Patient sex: M
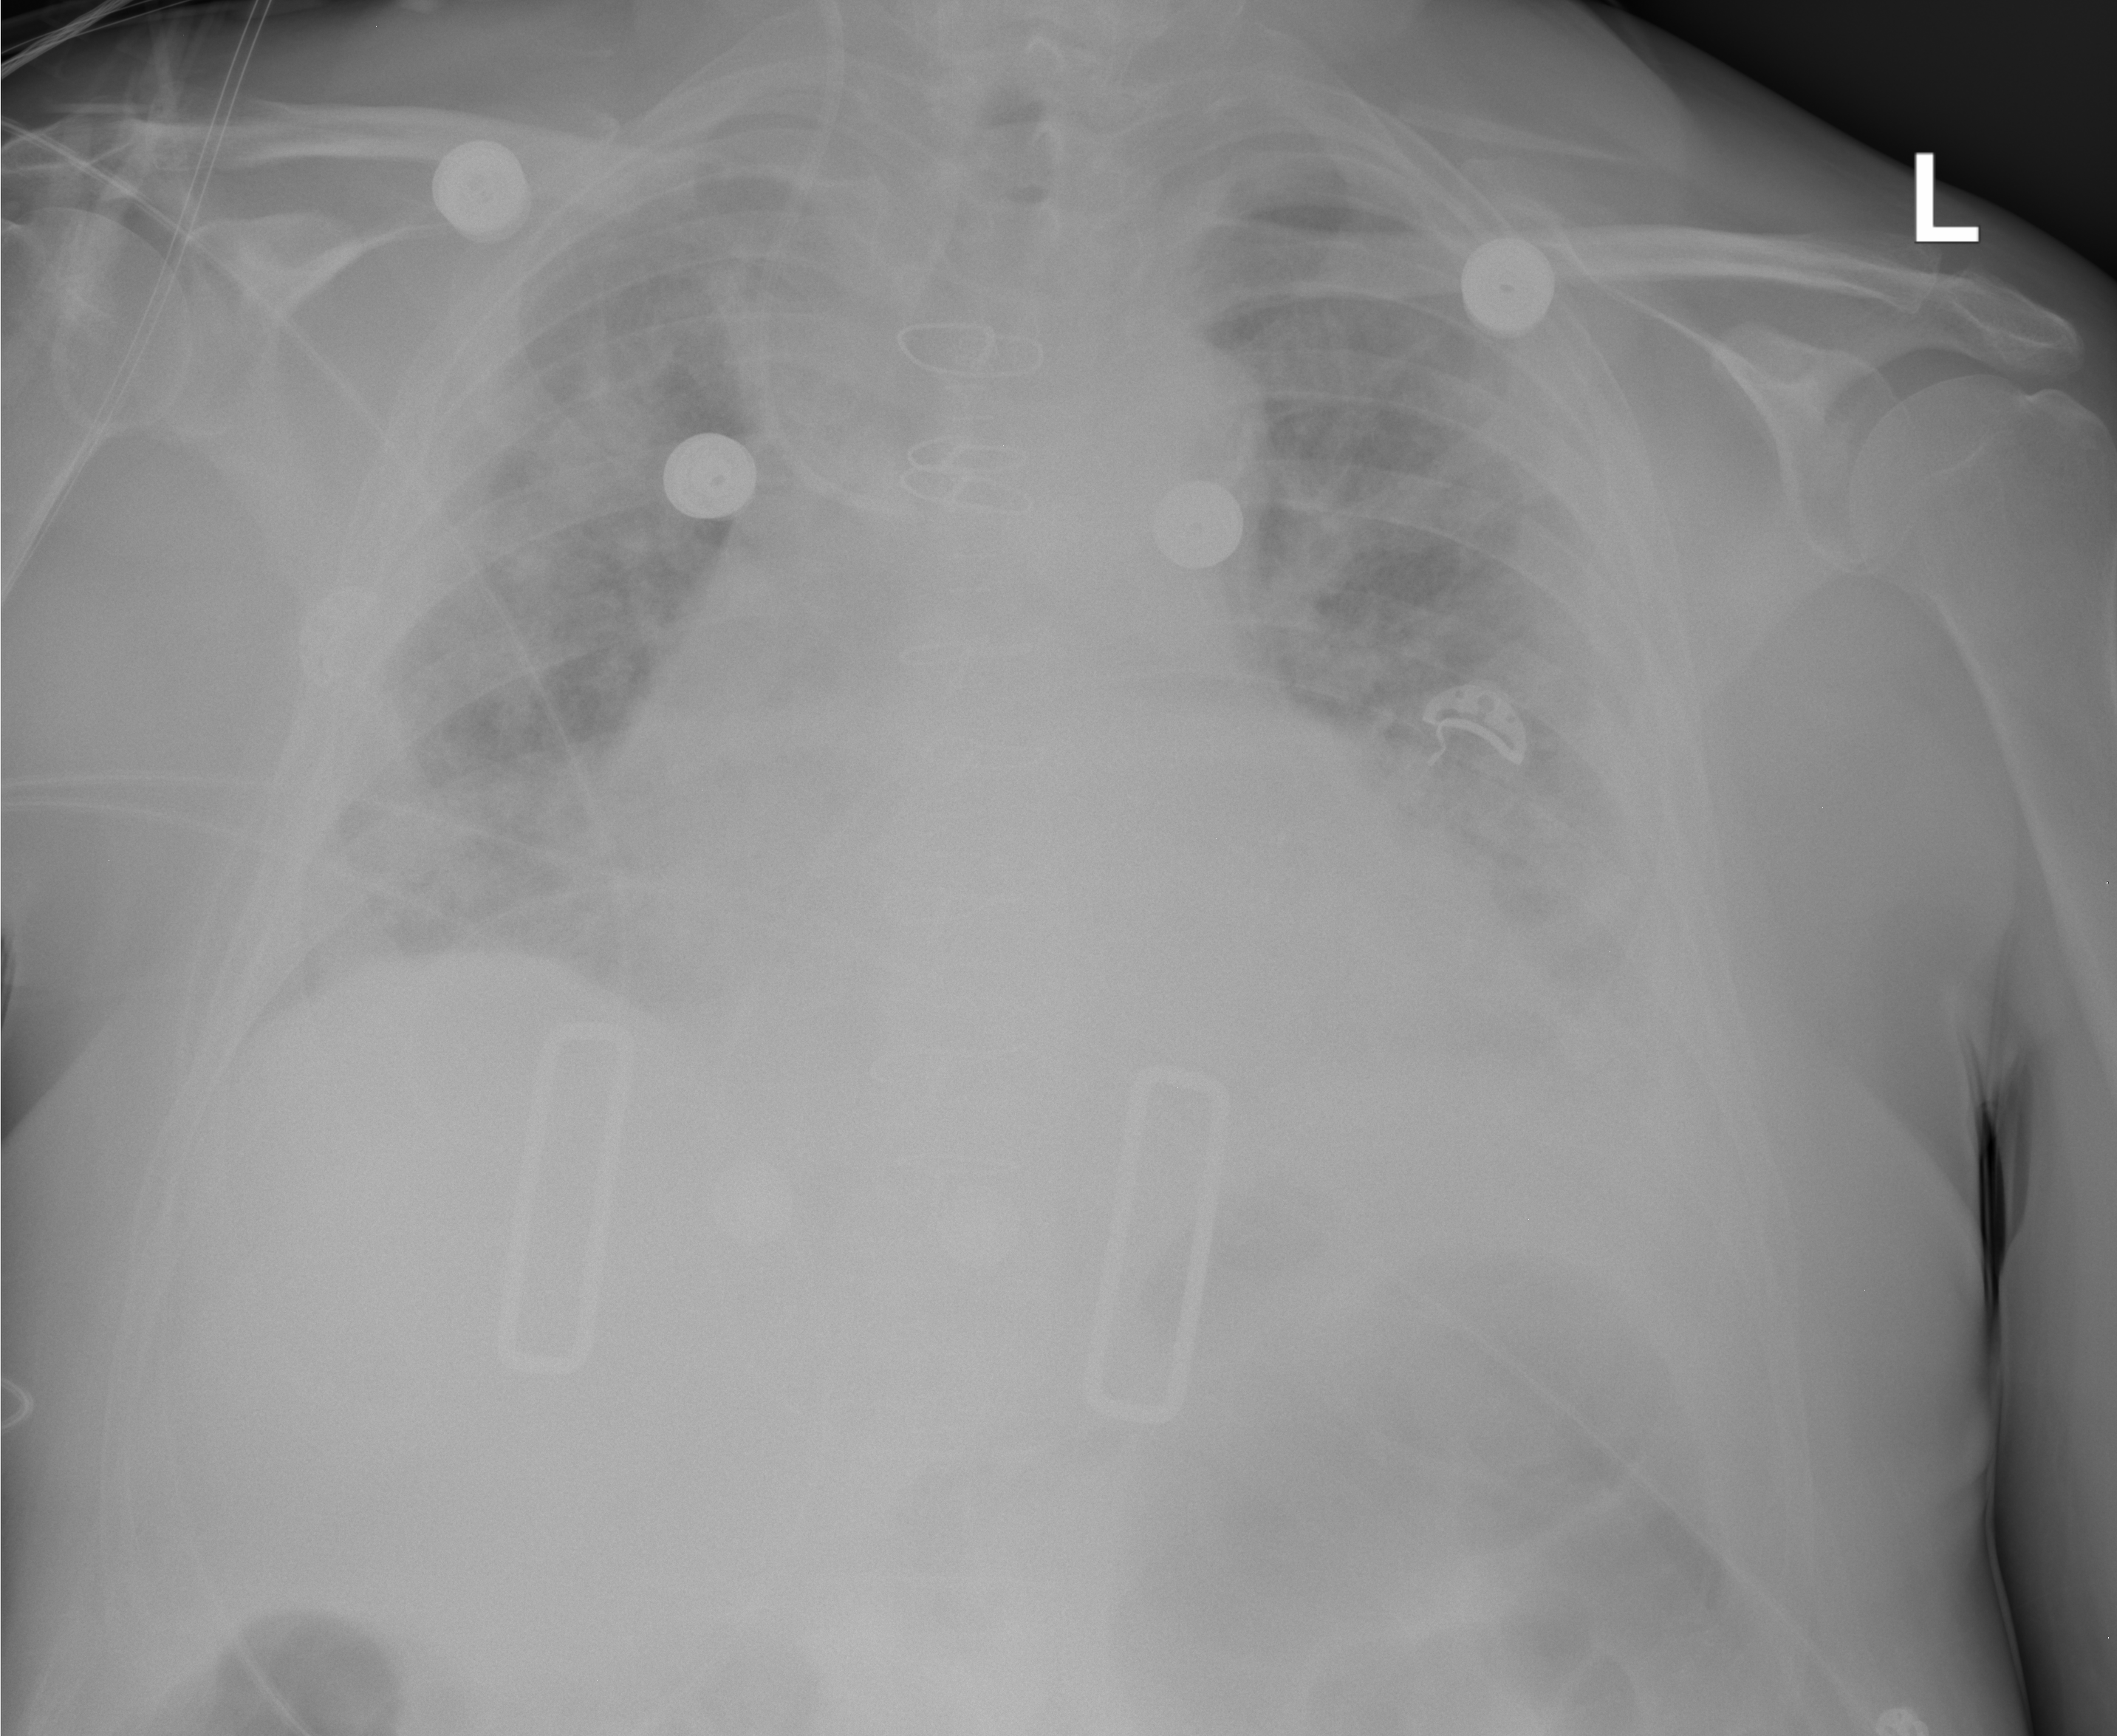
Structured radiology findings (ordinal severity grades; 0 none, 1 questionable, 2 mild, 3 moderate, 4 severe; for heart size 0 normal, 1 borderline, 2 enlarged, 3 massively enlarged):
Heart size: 2
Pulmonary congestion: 3
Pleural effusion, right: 0
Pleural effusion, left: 2
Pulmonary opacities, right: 0
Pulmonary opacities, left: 0
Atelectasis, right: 2
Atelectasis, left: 2